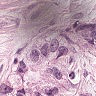
Metastatic tissue present: yes